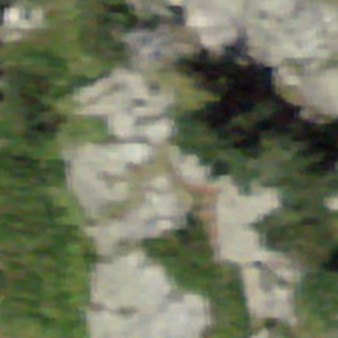
Label: other